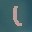
Label: 1